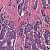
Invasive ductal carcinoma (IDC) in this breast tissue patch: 1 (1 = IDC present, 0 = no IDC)